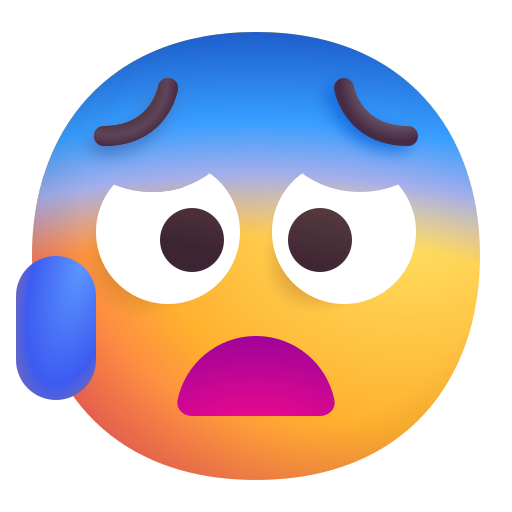
anxious face with sweat color